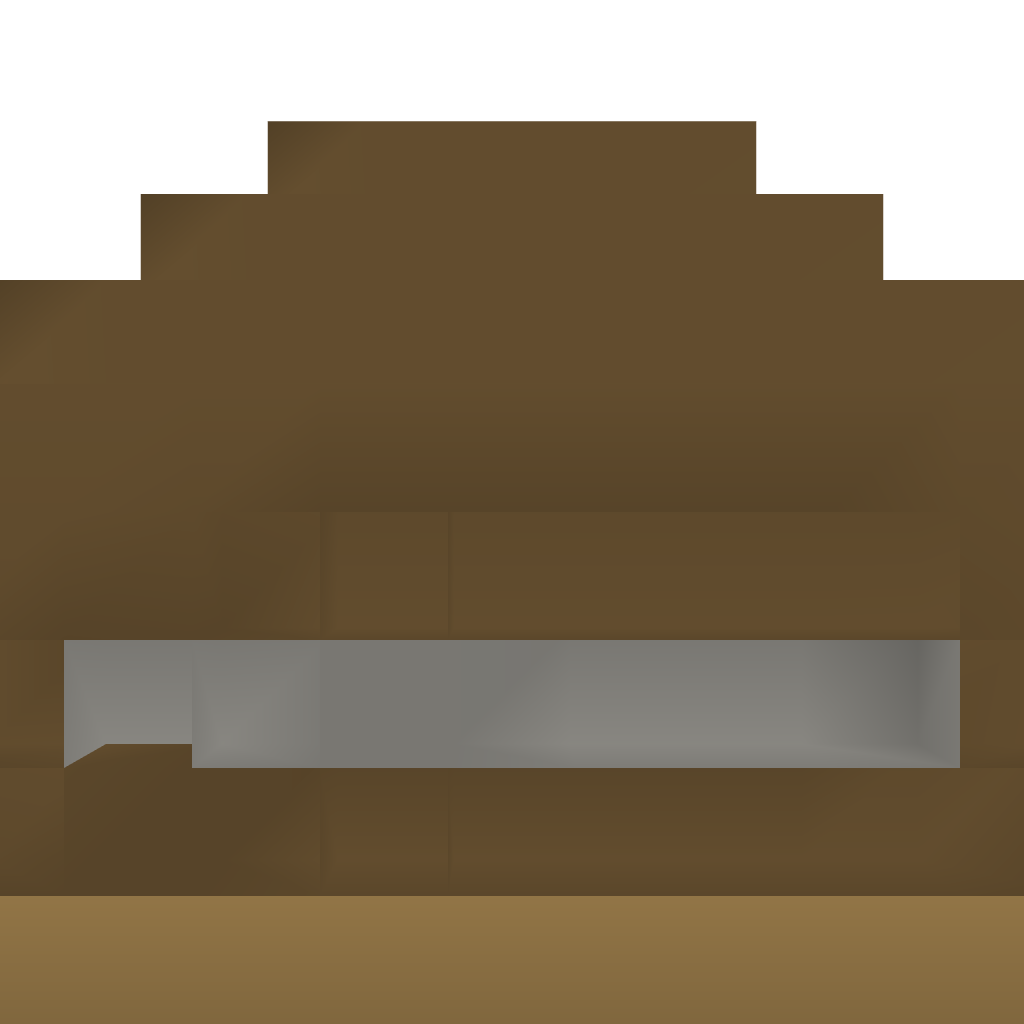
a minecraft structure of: improved log house